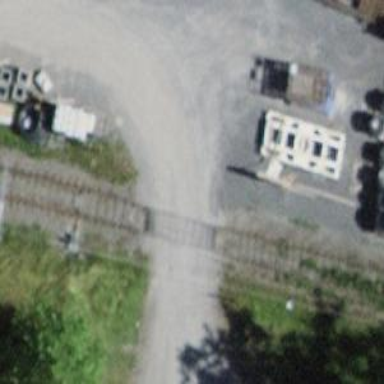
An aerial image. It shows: Railway yard used for servicing trains.